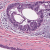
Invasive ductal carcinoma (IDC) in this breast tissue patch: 1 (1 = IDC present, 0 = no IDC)